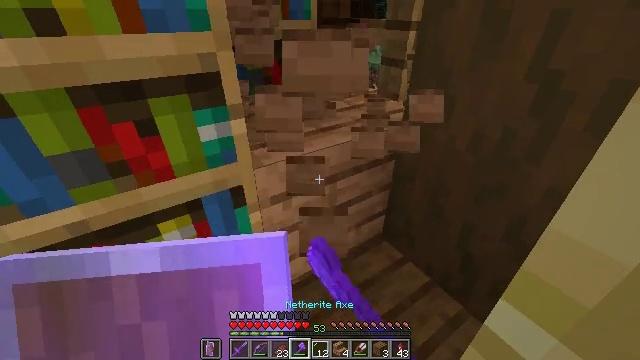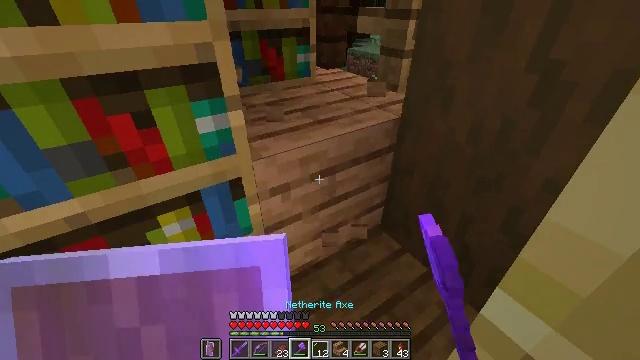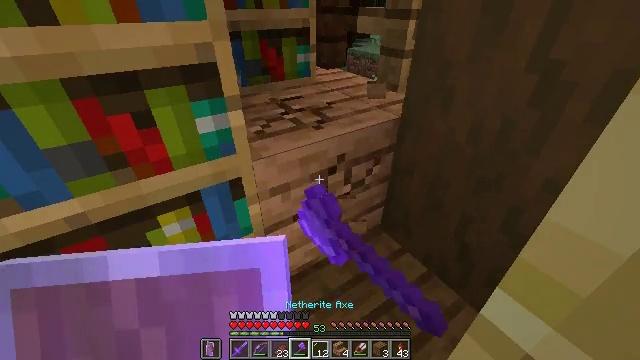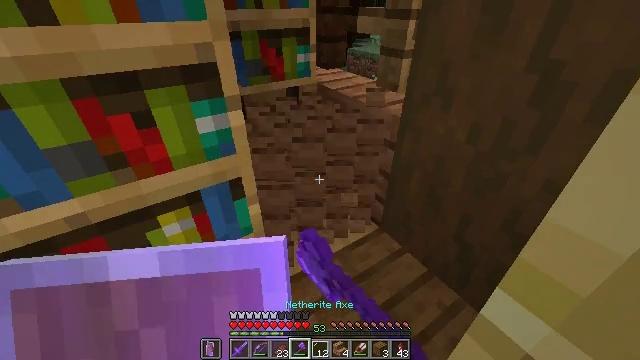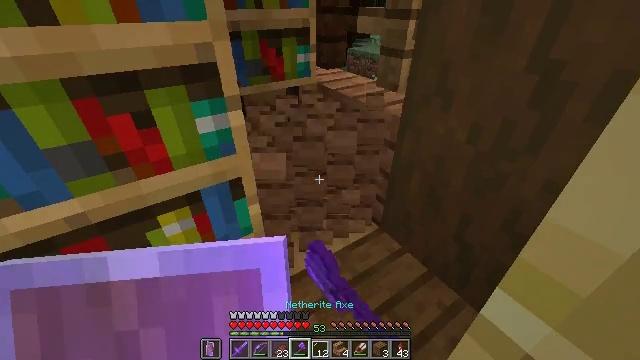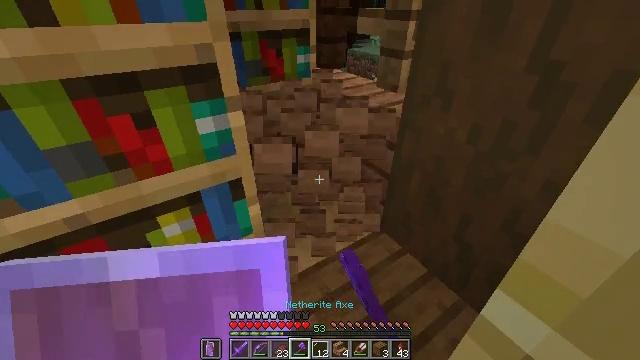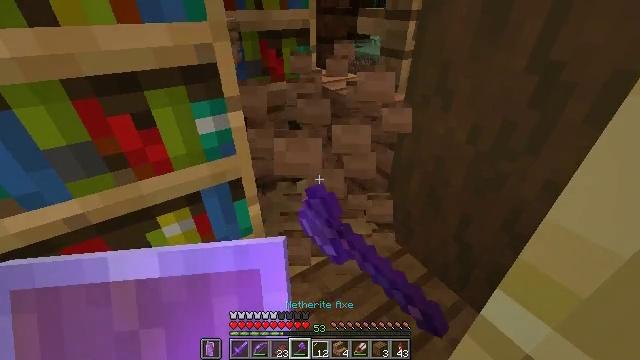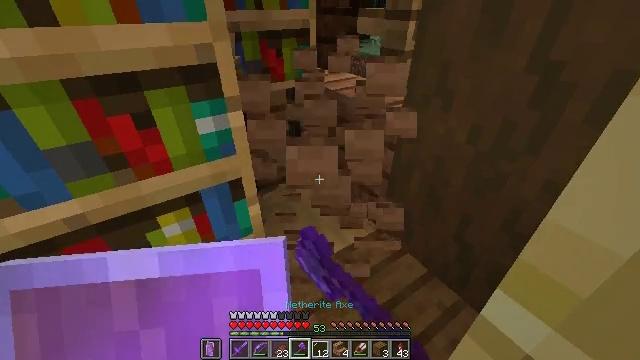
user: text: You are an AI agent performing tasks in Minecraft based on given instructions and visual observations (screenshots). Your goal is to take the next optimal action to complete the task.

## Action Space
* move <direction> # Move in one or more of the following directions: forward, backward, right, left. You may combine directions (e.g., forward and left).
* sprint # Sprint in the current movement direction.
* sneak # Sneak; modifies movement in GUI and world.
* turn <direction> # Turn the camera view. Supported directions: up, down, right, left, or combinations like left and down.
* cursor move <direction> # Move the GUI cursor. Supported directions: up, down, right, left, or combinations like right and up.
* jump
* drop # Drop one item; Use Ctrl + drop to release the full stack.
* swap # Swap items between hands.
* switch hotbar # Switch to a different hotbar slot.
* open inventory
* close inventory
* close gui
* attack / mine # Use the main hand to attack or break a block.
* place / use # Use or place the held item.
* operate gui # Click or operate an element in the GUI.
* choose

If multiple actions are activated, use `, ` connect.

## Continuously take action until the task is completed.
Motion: motion action
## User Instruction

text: Retrieve jungle planks by mining.
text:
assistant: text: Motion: turn down, attack / mine
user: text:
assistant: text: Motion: attack / mine
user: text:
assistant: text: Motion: attack / mine
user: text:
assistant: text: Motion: attack / mine
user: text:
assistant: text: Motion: attack / mine
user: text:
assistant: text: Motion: no_op
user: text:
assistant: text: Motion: no_op
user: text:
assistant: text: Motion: no_op